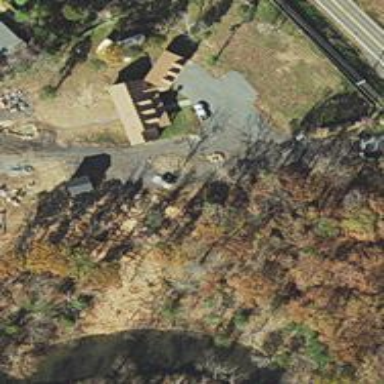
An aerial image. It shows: Driveway leading to service road.